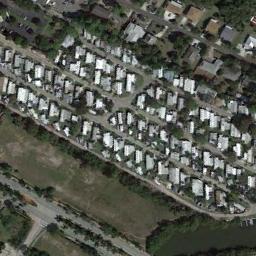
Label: mobile_home_park